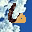
Label: 6